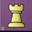
Piece: wR